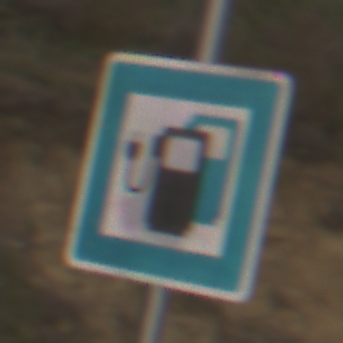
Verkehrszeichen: LadestationFuerElektrofahrzeuge
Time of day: Dawn
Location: Outdoor (RoadRail)
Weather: Clear
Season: NotSpecified
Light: Natural